Question: I am trying to disable part of the 'UITableView' 'cell'. Please see image below.
This white part is a 'view' in my 'cell'. I don't know how to disable it, so that when user taps it nothing will happen. Maybe some king of mask?

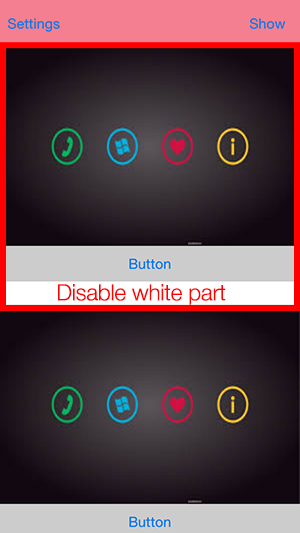
Answer: Moving this out of the comments section. If you want padding between your cells what you should do is make each row its own section and use the delegate method
'''
- (CGFloat)tableView:(UITableView *)tableView
heightForFooterInSection:(NSInteger)section
'''
However, this method will not be called if your tableview is the default style. So, set your tableview style to 'UITableViewStyleGrouped'
Then you have to implement the delegate methods so that you return a height for the footer and make sure that each row gets its own section:
'''
- (NSInteger)numberOfSectionsInTableView:(UITableView *)tableView{
//Return however many rows you have specifically or the count of the datasource
return [array count];
}
- (NSInteger)tableView:(UITableView *)tableView numberOfRowsInSection:(NSInteger)section{
return 1;
}
- (CGFloat)tableView:(UITableView *)tableView heightForFooterInSection:(NSInteger)section{
CGFloat myHeight = 50.0 //your height here
return myHeight;
}
'''
Implementing these three delegate methods like this should add a nice transparent padding between your cells.